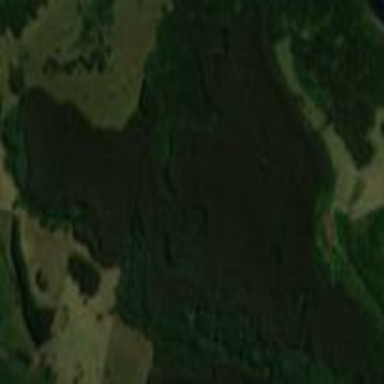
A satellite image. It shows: Forest dominated by needle-leaved trees.